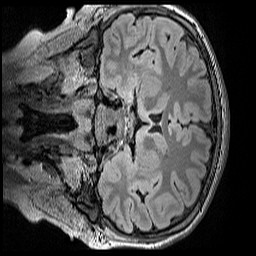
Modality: FLAIR
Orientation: coronal
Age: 11
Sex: male
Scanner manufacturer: siemens
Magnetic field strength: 3 T
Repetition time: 5 s
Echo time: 0.388 s